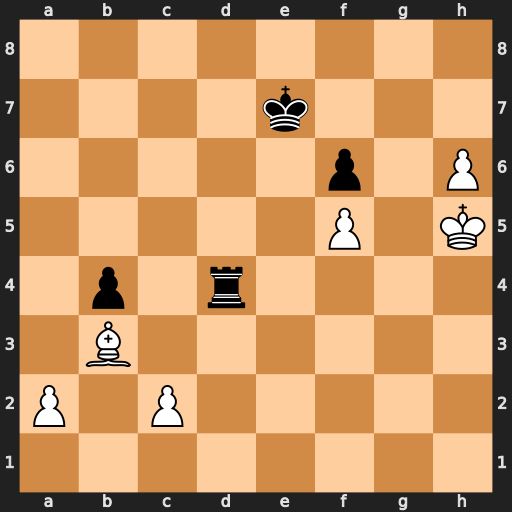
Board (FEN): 8/4k3/5p1P/5P1K/1p1r4/1B6/P1P5/8
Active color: w
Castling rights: -
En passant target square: -
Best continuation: h7 Rd2 Bd5 Rxd5 h8=Q